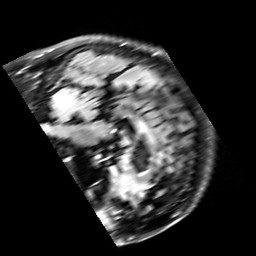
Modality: FLAIR
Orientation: sagittal
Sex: male
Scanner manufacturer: siemens
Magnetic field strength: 3 T
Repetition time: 10 s
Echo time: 0.09 s